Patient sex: M
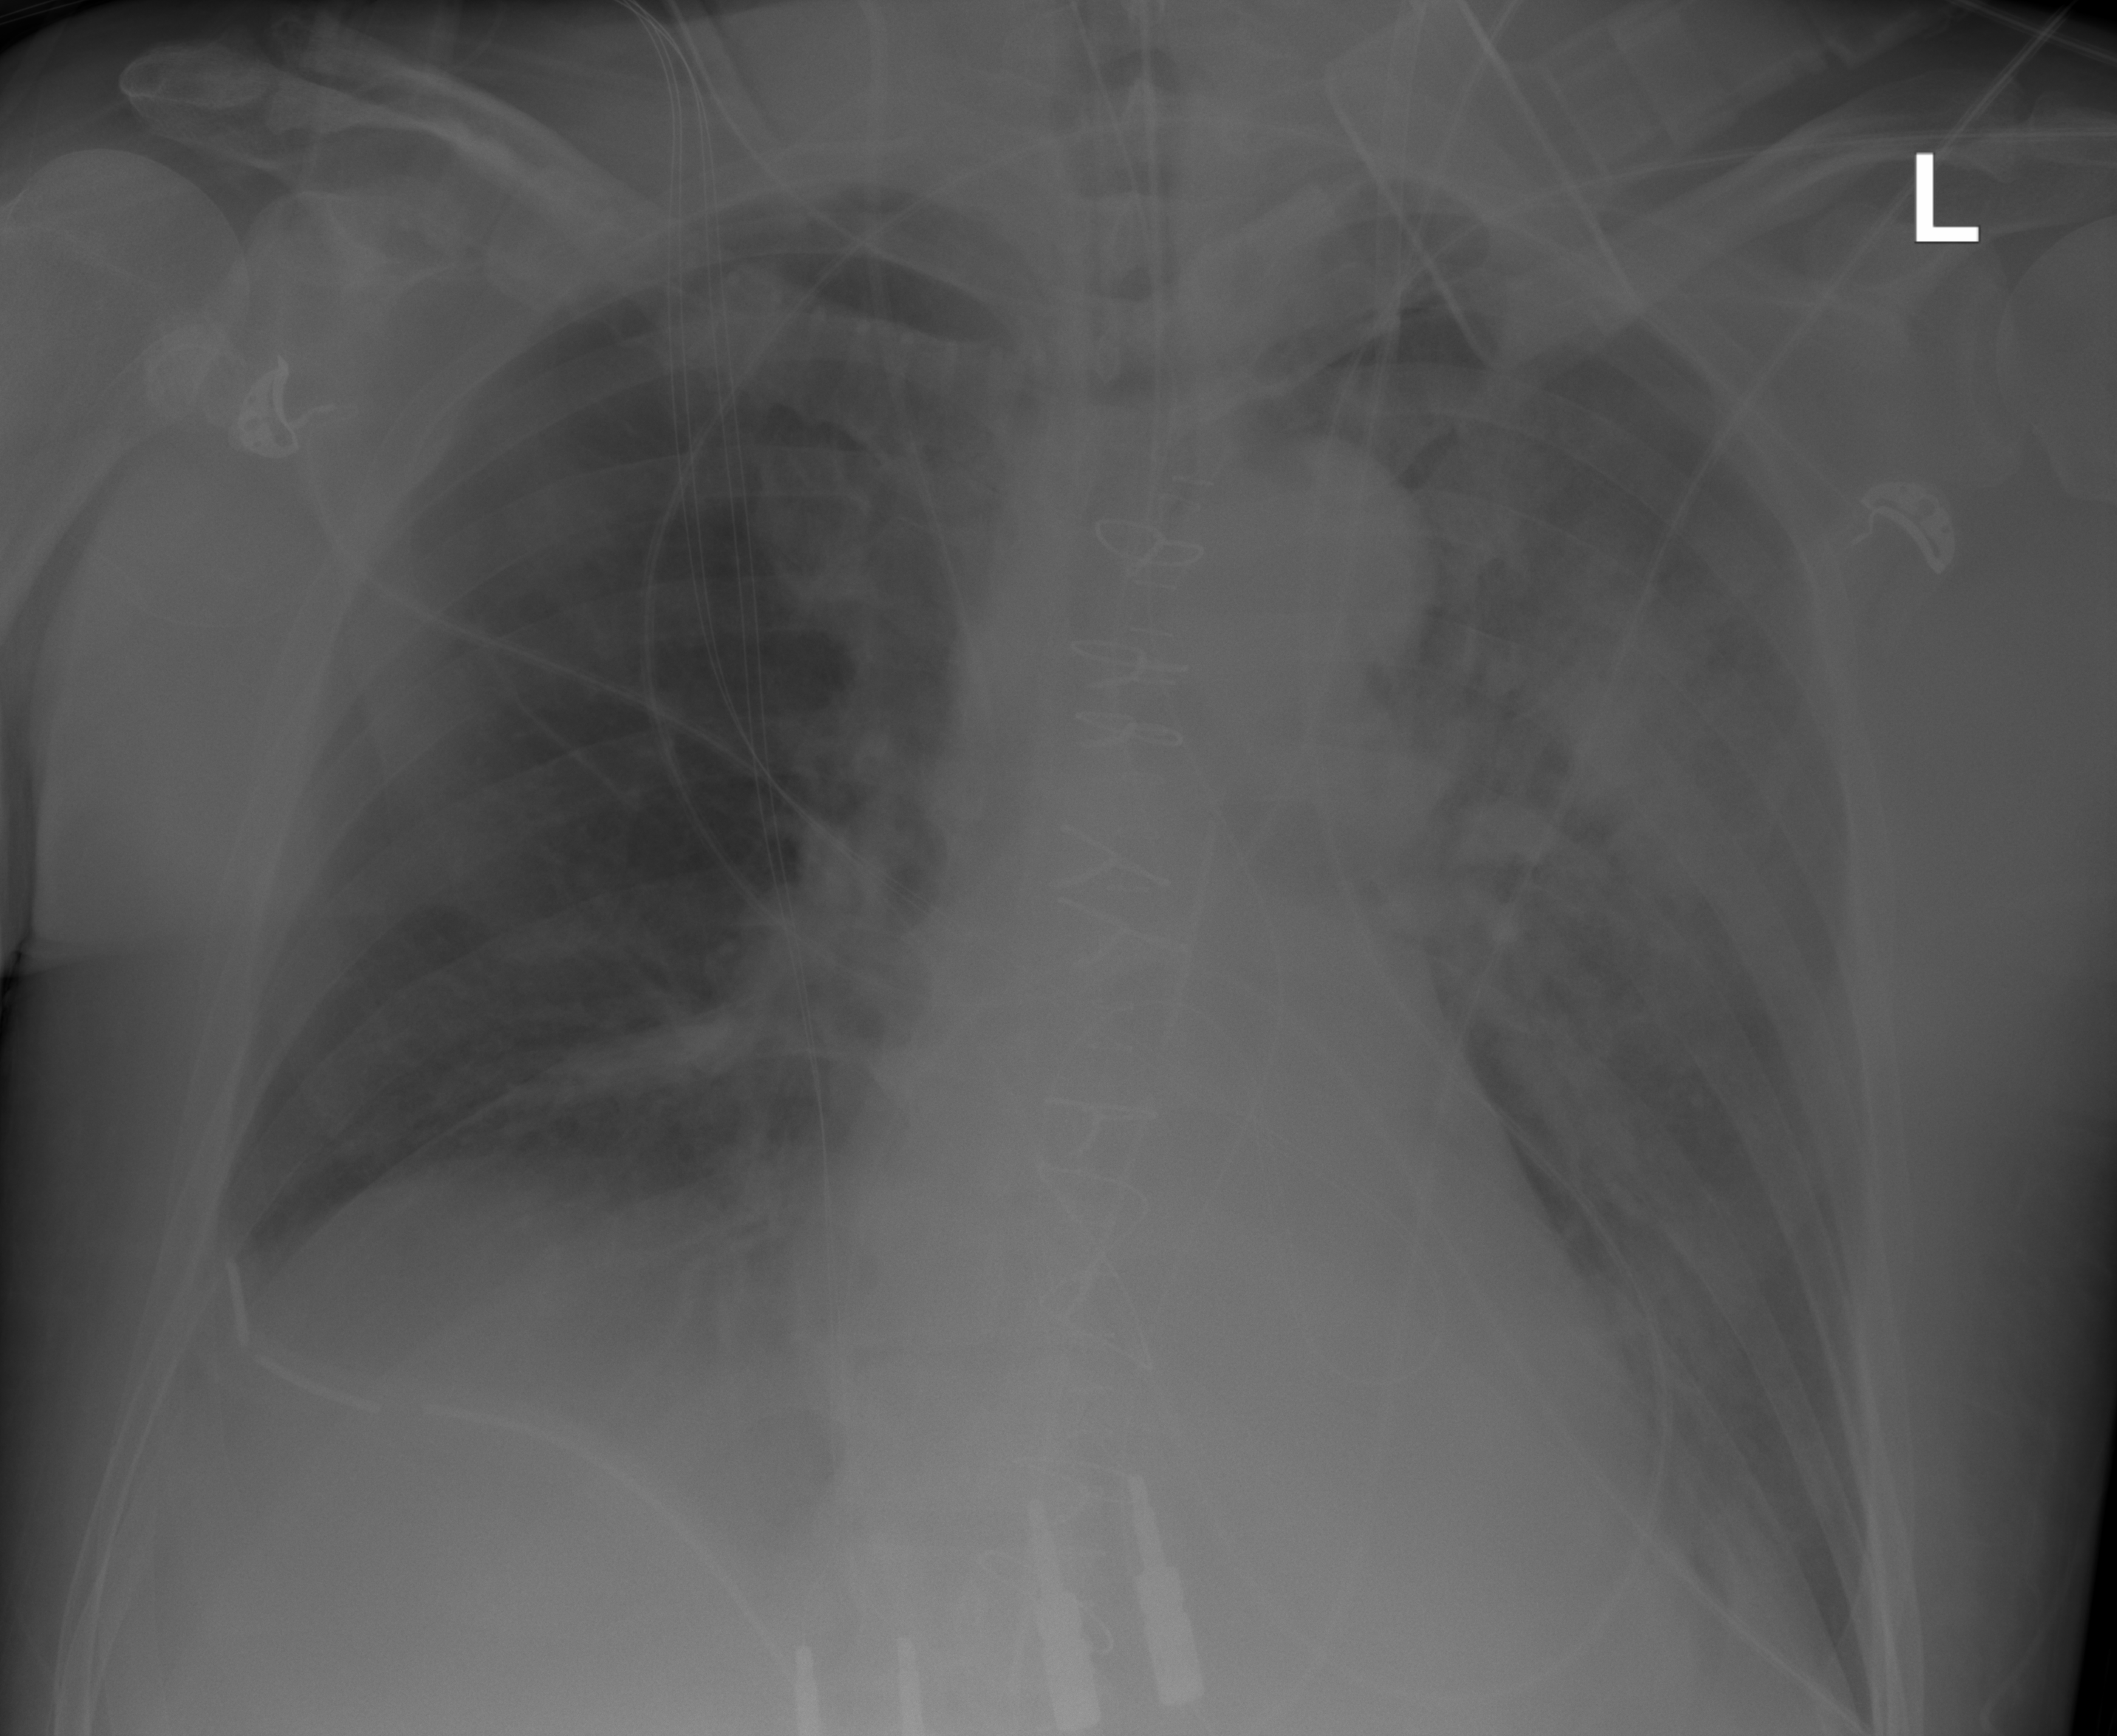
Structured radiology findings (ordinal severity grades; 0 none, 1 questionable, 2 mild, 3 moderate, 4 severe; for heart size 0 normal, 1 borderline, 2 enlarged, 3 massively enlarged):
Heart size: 1
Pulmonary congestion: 0
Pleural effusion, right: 0
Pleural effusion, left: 0
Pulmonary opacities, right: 0
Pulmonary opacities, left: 3
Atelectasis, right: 2
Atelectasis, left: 0